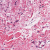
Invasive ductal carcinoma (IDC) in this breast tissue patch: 0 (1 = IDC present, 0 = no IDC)